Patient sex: M
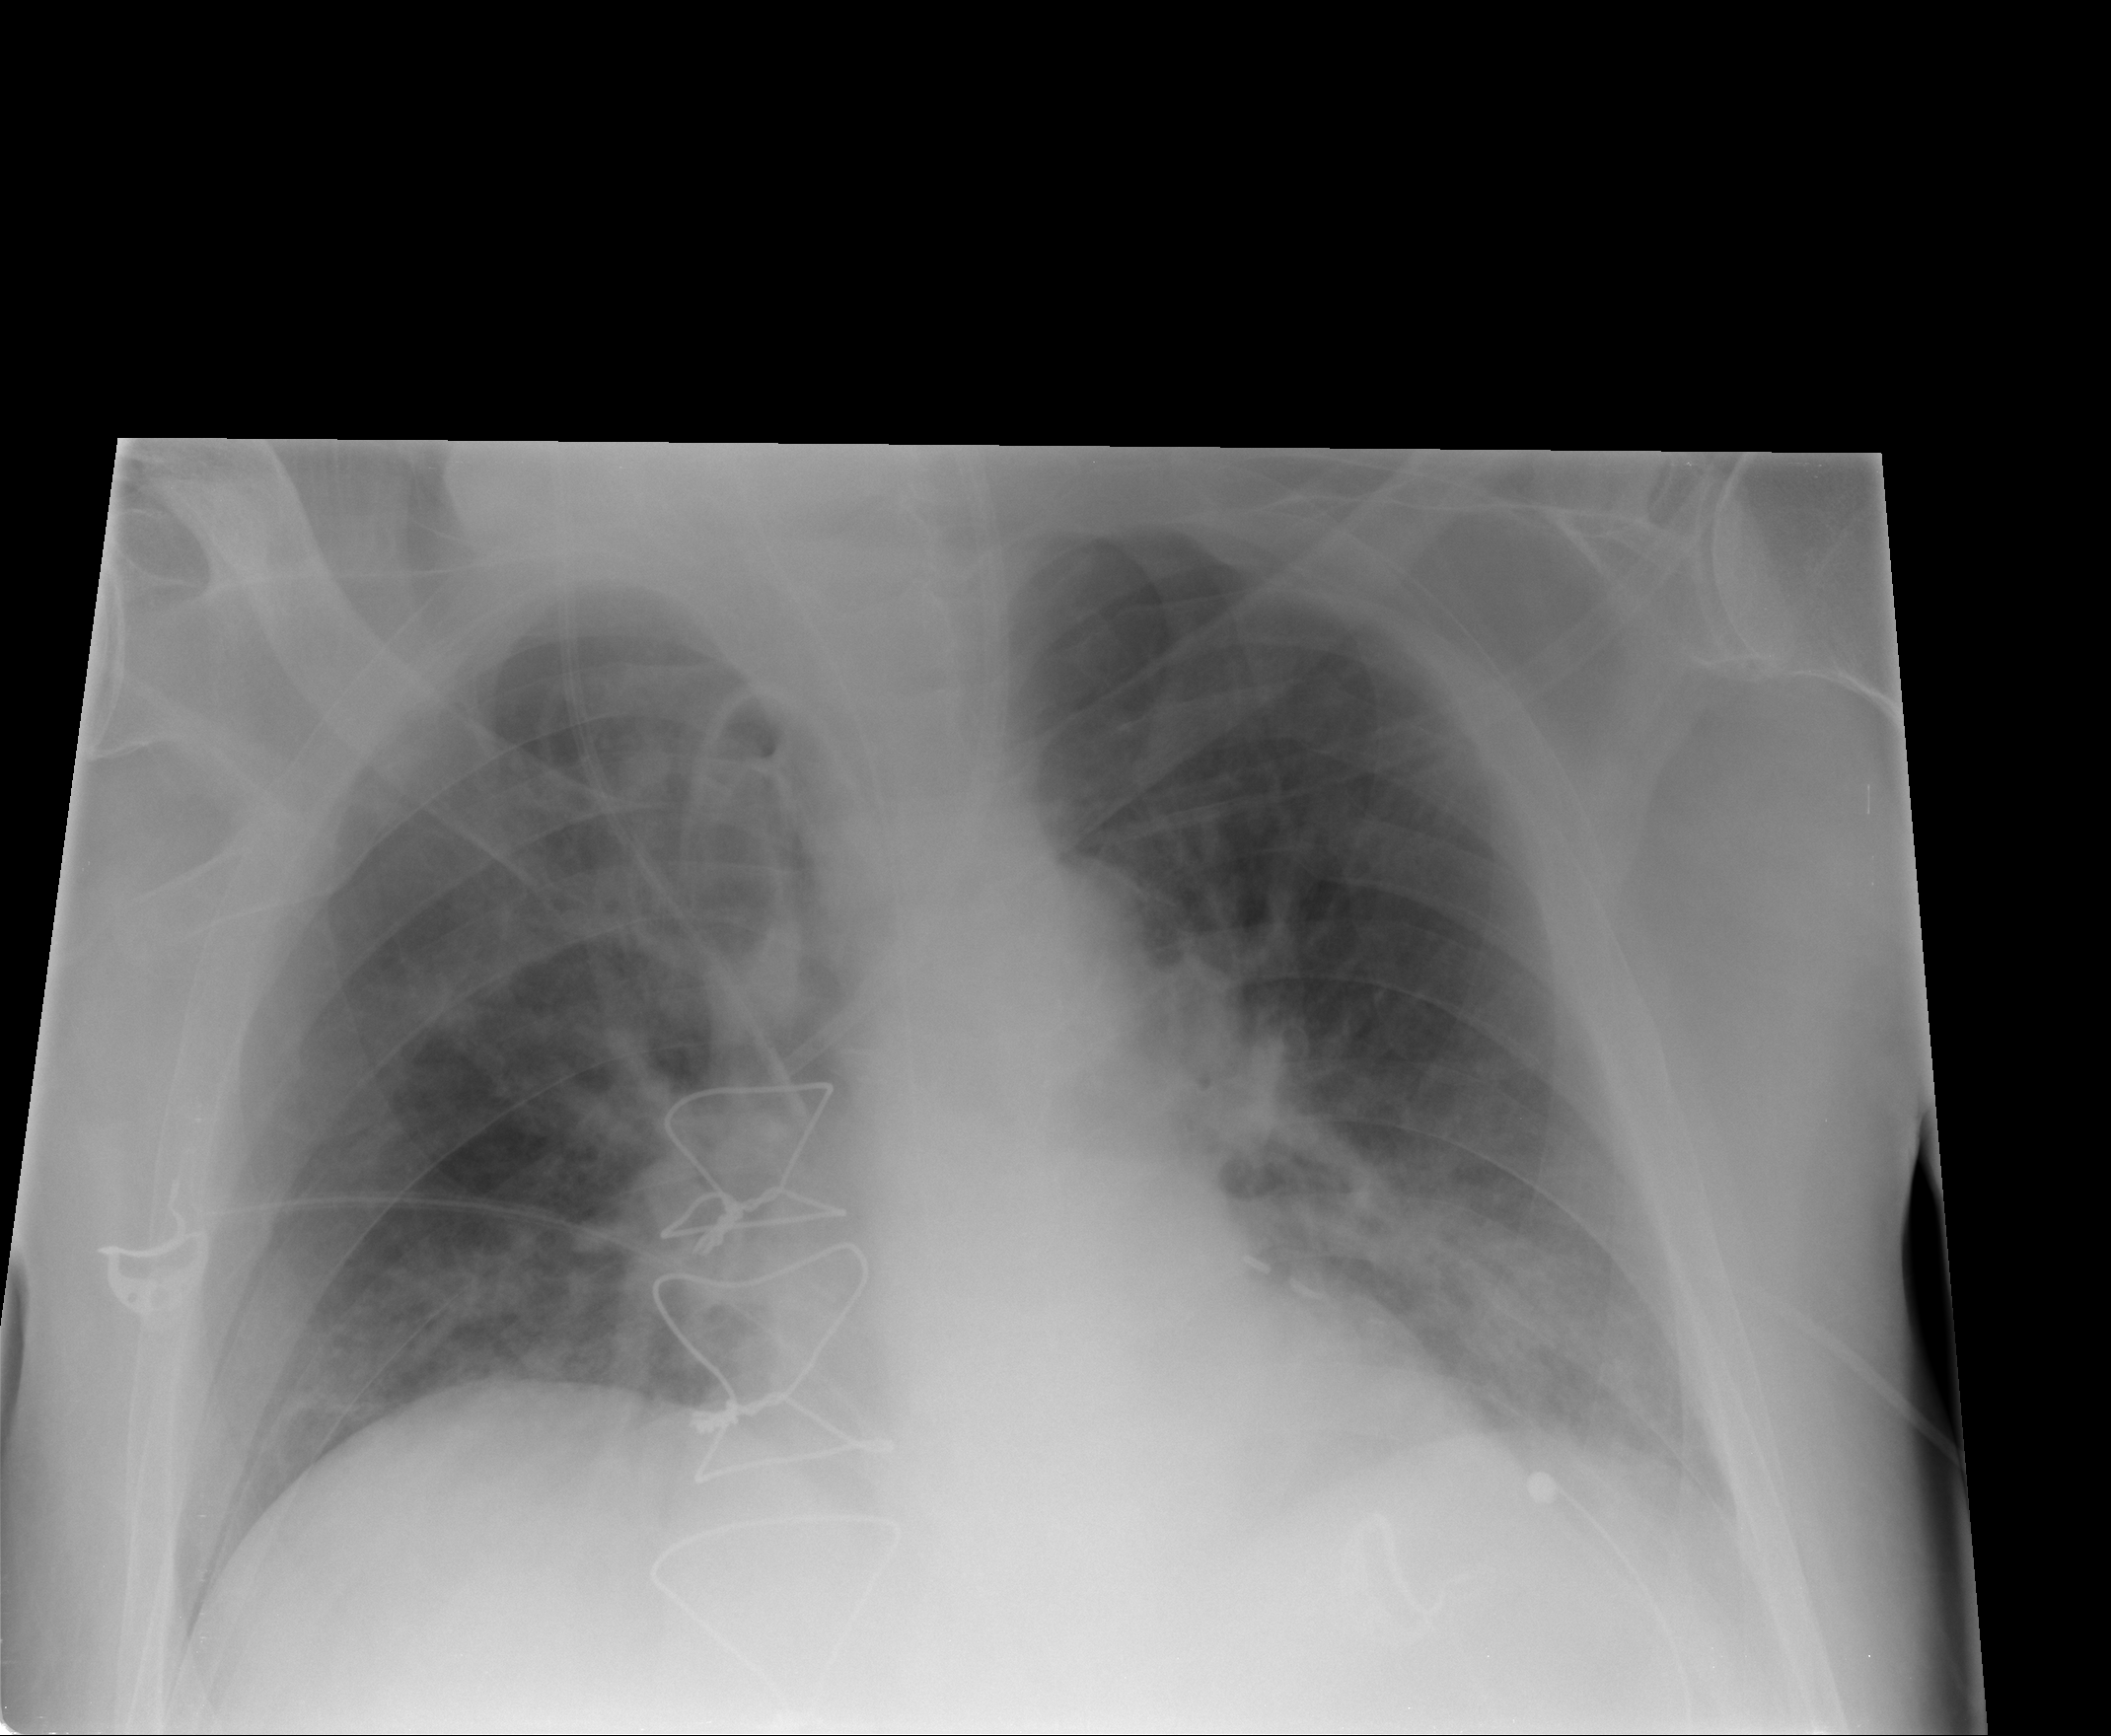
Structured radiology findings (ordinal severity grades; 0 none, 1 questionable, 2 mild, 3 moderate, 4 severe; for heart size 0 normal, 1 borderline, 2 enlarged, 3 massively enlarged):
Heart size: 0
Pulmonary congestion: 2
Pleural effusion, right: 0
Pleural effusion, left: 1
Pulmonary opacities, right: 2
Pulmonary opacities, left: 2
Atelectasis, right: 2
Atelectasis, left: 2